【题型】填空题　【知识点】解析几何　【难度】easy
已知直线$l$过点$(0,-1)$，且$l$上至少有一点到点$(0,3)$的距离为2，则$l$的倾斜角的最大值为\underline{\ \ \ \ \ \ }。
【解答】
\noindent
【详解】以$(0,3)$为圆心，2为半径作圆$C$，如图所示，\\

依题意直线$l$与圆$C$至少有一个交点，\\
\textcircled{1}当直线$l$的斜率不存在时，直线$l$与圆$C$有2个交点，此时直线$l$的倾斜角$\theta=\dfrac{\pi}{2}$；\\
\textcircled{2}当直线$l$的斜率存在时，设为$k$，则$l:y=kx-1$，即$l:kx-y-1=0$，\\
依题意$\dfrac{|-3-1|}{\sqrt{k^2+1}} \le 2$，解得$k^2 \ge 3$，$\therefore k \le -\sqrt{3}$或$k \ge \sqrt{3}$，\\
此时直线$l$的倾斜角$\theta \in \left[\dfrac{\pi}{3},\dfrac{\pi}{2}\right)\cup\left(\dfrac{\pi}{2},\dfrac{2\pi}{3}\right]$，\\
综上所述，直线$l$的倾斜角$\theta \in \left[\dfrac{\pi}{3},\dfrac{2\pi}{3}\right]$，\\
故直线$l$的倾斜角的最大值为$\dfrac{2\pi}{3}$。

\vspace{1em}
\noindent
故答案为：$\dfrac{2\pi}{3}$
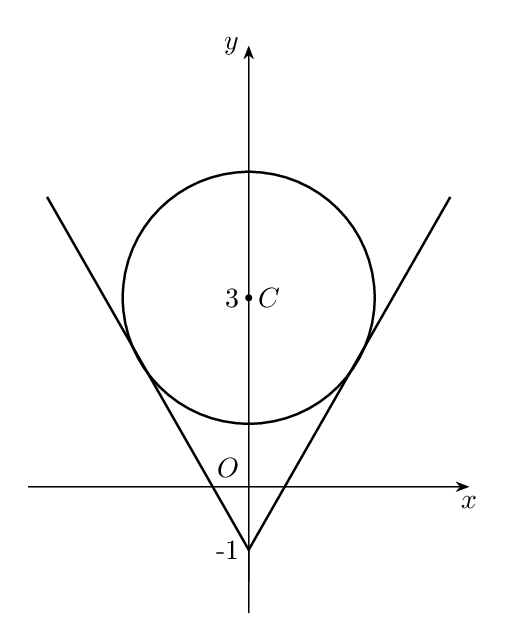